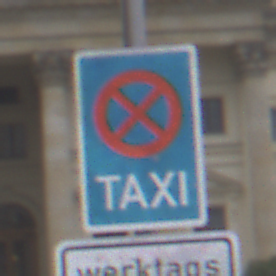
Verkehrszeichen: Taxenstand
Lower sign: ZeitangabenMitBeschraenkungAufWochentage7
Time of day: Midday
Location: Outdoor (Urban)
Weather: Overcast
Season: NotSpecified
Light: Natural